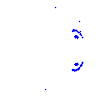
Particle: kaon